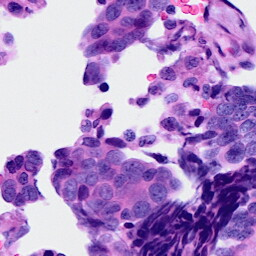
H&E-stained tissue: Ovarian